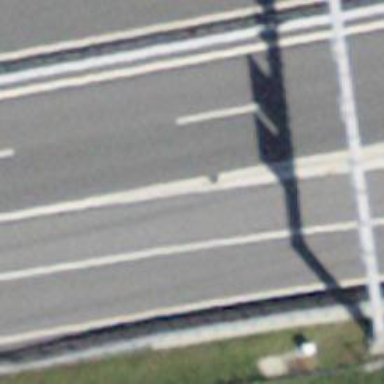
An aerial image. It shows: Asphalt motorway link.